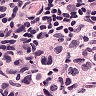
Metastatic tissue present: yes